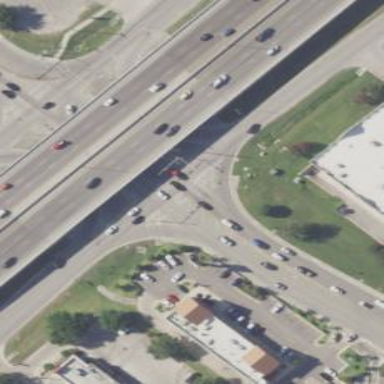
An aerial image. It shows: Asphalt road with secondary link designation.